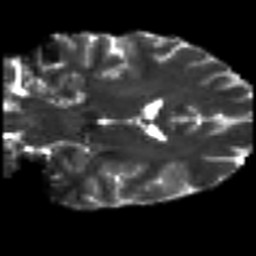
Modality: T2w
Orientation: coronal
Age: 25
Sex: male
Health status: ill
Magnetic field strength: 3 T
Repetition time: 8.4 s
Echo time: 0.0926 s